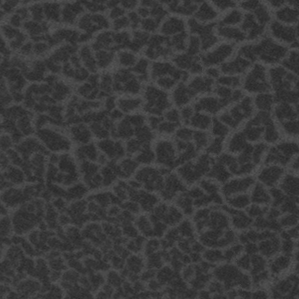
Label: frost